Question: When using this code in Eclipse:
'''
import java.util.Arrays;
import java.util.HashSet;
import java.util.List;
import java.util.Set;
public class Test {
public static void main(String[] args) {
List<Object> objs = Arrays.asList(new Object(), new Object());
Set<String> s = objs.stream().collect(HashSet::new, HashSet::add, Object::toString);
System.out.println(s);
}
}
'''
I get:
'''
Internal compiler error: java.lang.ArrayIndexOutOfBoundsException: 0 at
org.eclipse.jdt.internal.compiler.lookup.ConstraintExpressionFormula.reduceReferenceExpressionCompatibility(ConstraintExpressionFormula
.java:273)
'''
I know that this is this line which is producing the error:
'''
Set<String> s = objs.stream().collect(HashSet::new, HashSet::add, Object::toString);
'''
Not sure if it's relevant but I'm using:
- - Plugins: Eclipse Java Development Tools Patch with Java 8 support (for Kepler SR2) and Eclipse Plug-in Development Environment Patch with Java 8 support (for Kepler SR2)- java.runtime.version=1.8.0-b132
Here's the screenshot:

I know that the collect method is not correct but why I don't have a compiler error telling something like:
'''
- The method collect(Supplier<R>, BiConsumer<R,? super Object>, BiConsumer<R,R>) in the type Stream<Object> is not applicable for the arguments etc.
'''
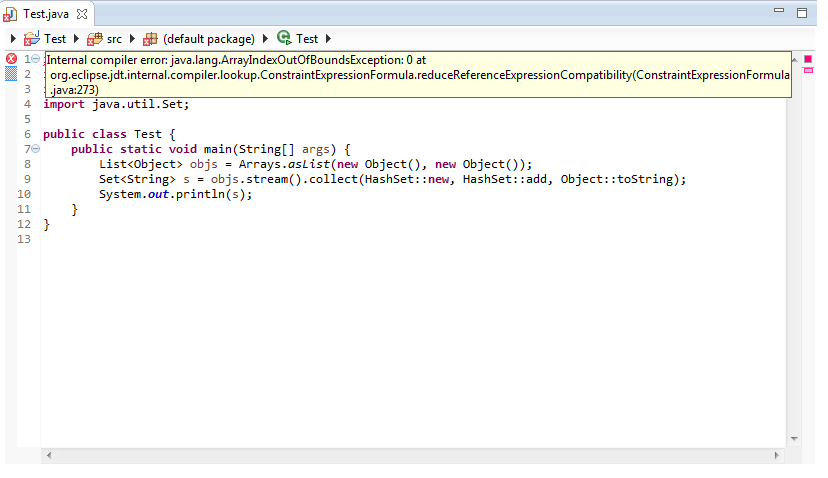
Answer: This looks like Eclipse bug <URL>. This is targeted to be fixed in Eclipse 4.4 Luna M7.